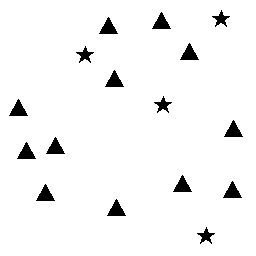
Squares: 0
Triangles: 12
Stars: 4
Total shapes: 16